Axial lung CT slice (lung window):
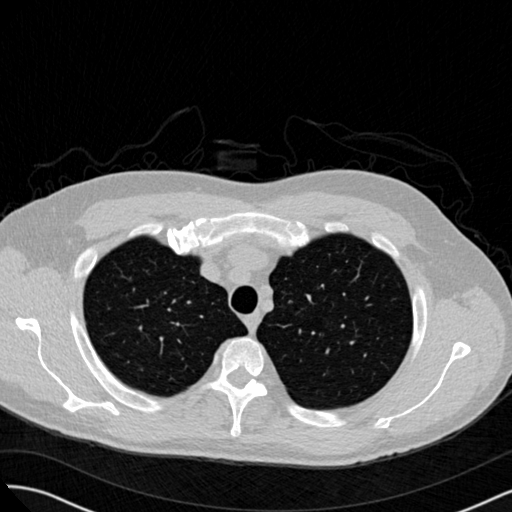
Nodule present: no